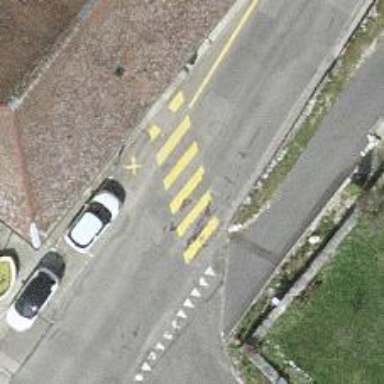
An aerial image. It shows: Uncontrolled road crossing.